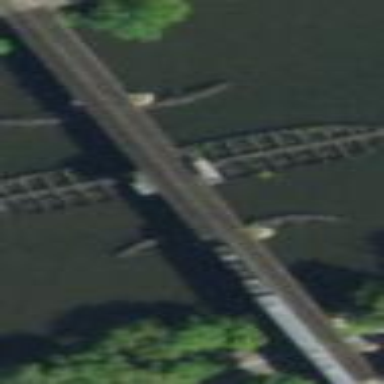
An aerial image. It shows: Man-made bridge.